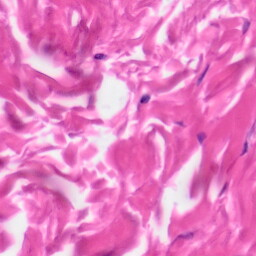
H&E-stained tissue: Skin